Field crop: maize
Growth stage: 2
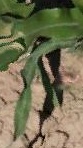
Species: maize